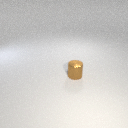
small brown metal cylinder